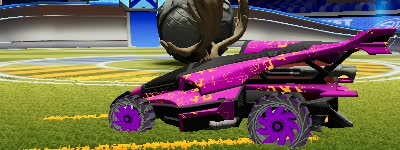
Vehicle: aftershock